Field crop: tomato
Growth stage: 1
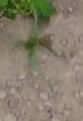
Species: cyperus